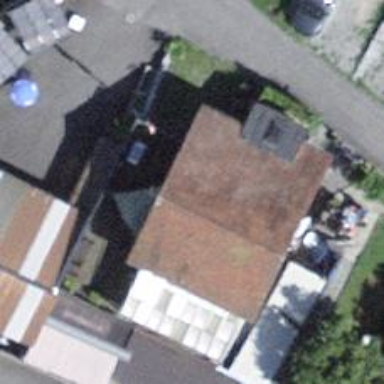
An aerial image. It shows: Surf shop.